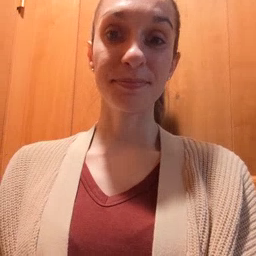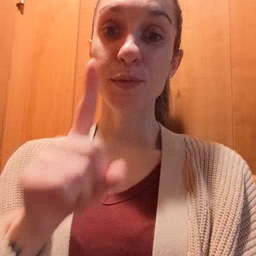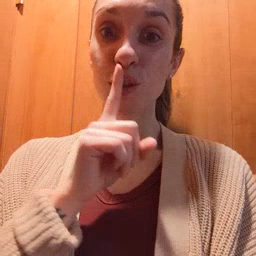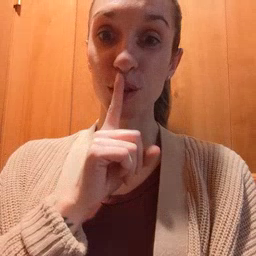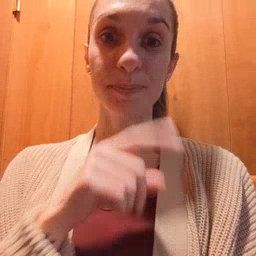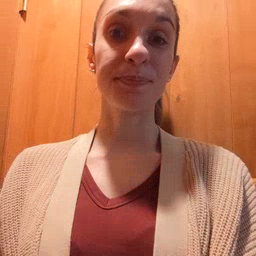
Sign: shhh